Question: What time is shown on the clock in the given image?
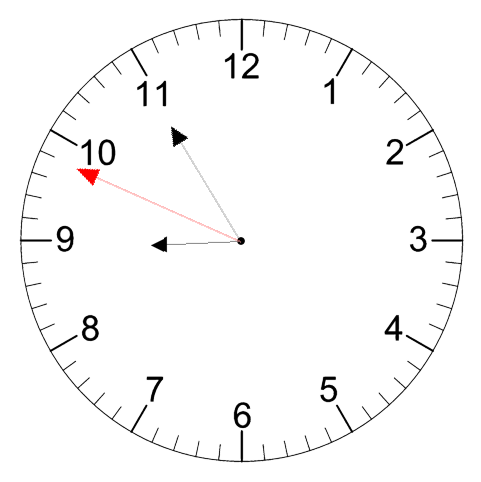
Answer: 08:54:49